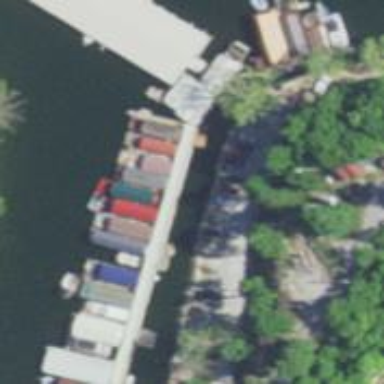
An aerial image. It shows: Pier with mooring facilities.